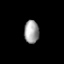
Tissue: prostate
Cell type: T cells
Senescence score: 0.6973
Nuclear area (px): 333
Mean DAPI intensity: 159.273